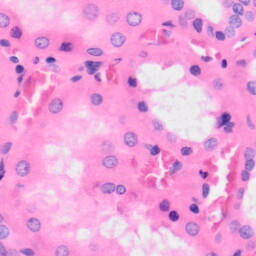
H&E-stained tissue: Kidney